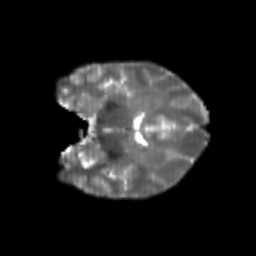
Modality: T2w
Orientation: coronal
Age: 21
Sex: female
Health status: healthy
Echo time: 0.074 s